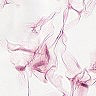
Metastatic tissue present: no